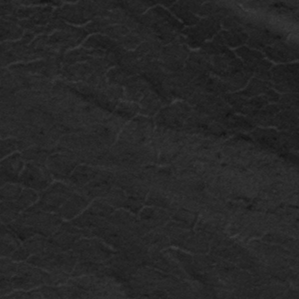
Label: frost